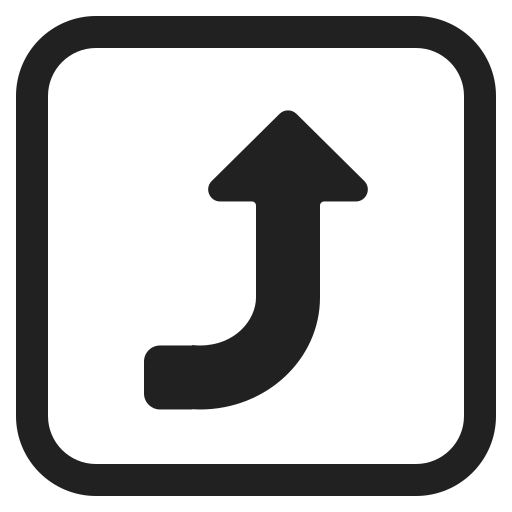
right arrow curving up high contrast